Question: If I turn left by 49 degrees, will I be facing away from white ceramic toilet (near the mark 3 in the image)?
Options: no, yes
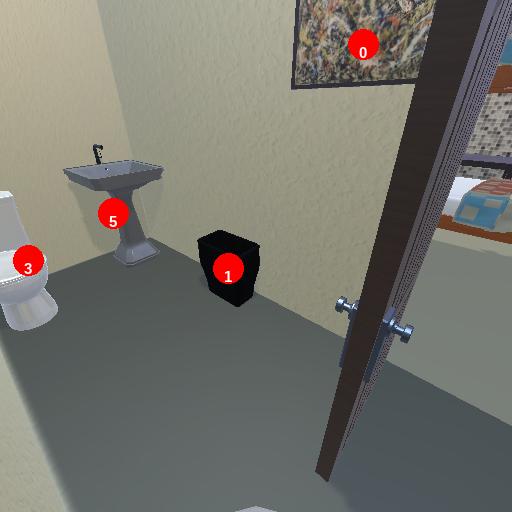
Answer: no